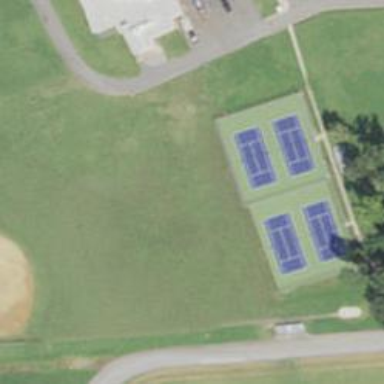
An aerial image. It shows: Tennis court on the leisure land pitch.